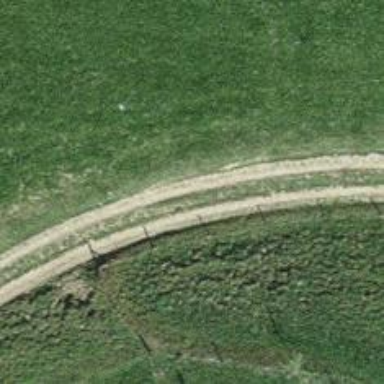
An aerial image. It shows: Gravel track with grade 3 tracktype.